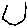
Label: hexagon